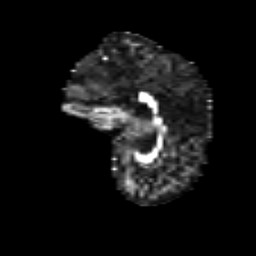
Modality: FA
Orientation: sagittal
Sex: female
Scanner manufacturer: siemens
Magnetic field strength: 3 T
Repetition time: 5 s
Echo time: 0.071 s